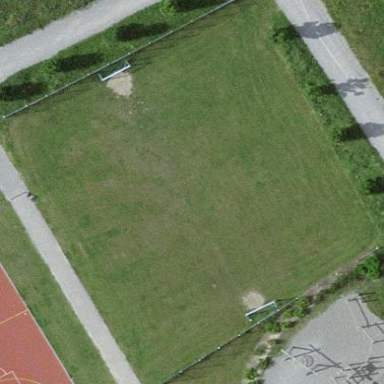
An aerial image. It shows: Grass pitch used for soccer.